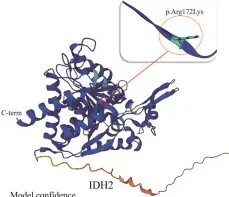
Gene mutations detected in the patient: (A).
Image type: radiology (ct)